Question:
01 and 02 layouts height should be 1/3 of the devise's height. by default layout should show black area, ones scroll down it should show 01 and the 2/3 of the black layout.
1. if the main view shows 01 and the 2/3 of the black layout and user scroll up then it should navigate to main layout(black layout)
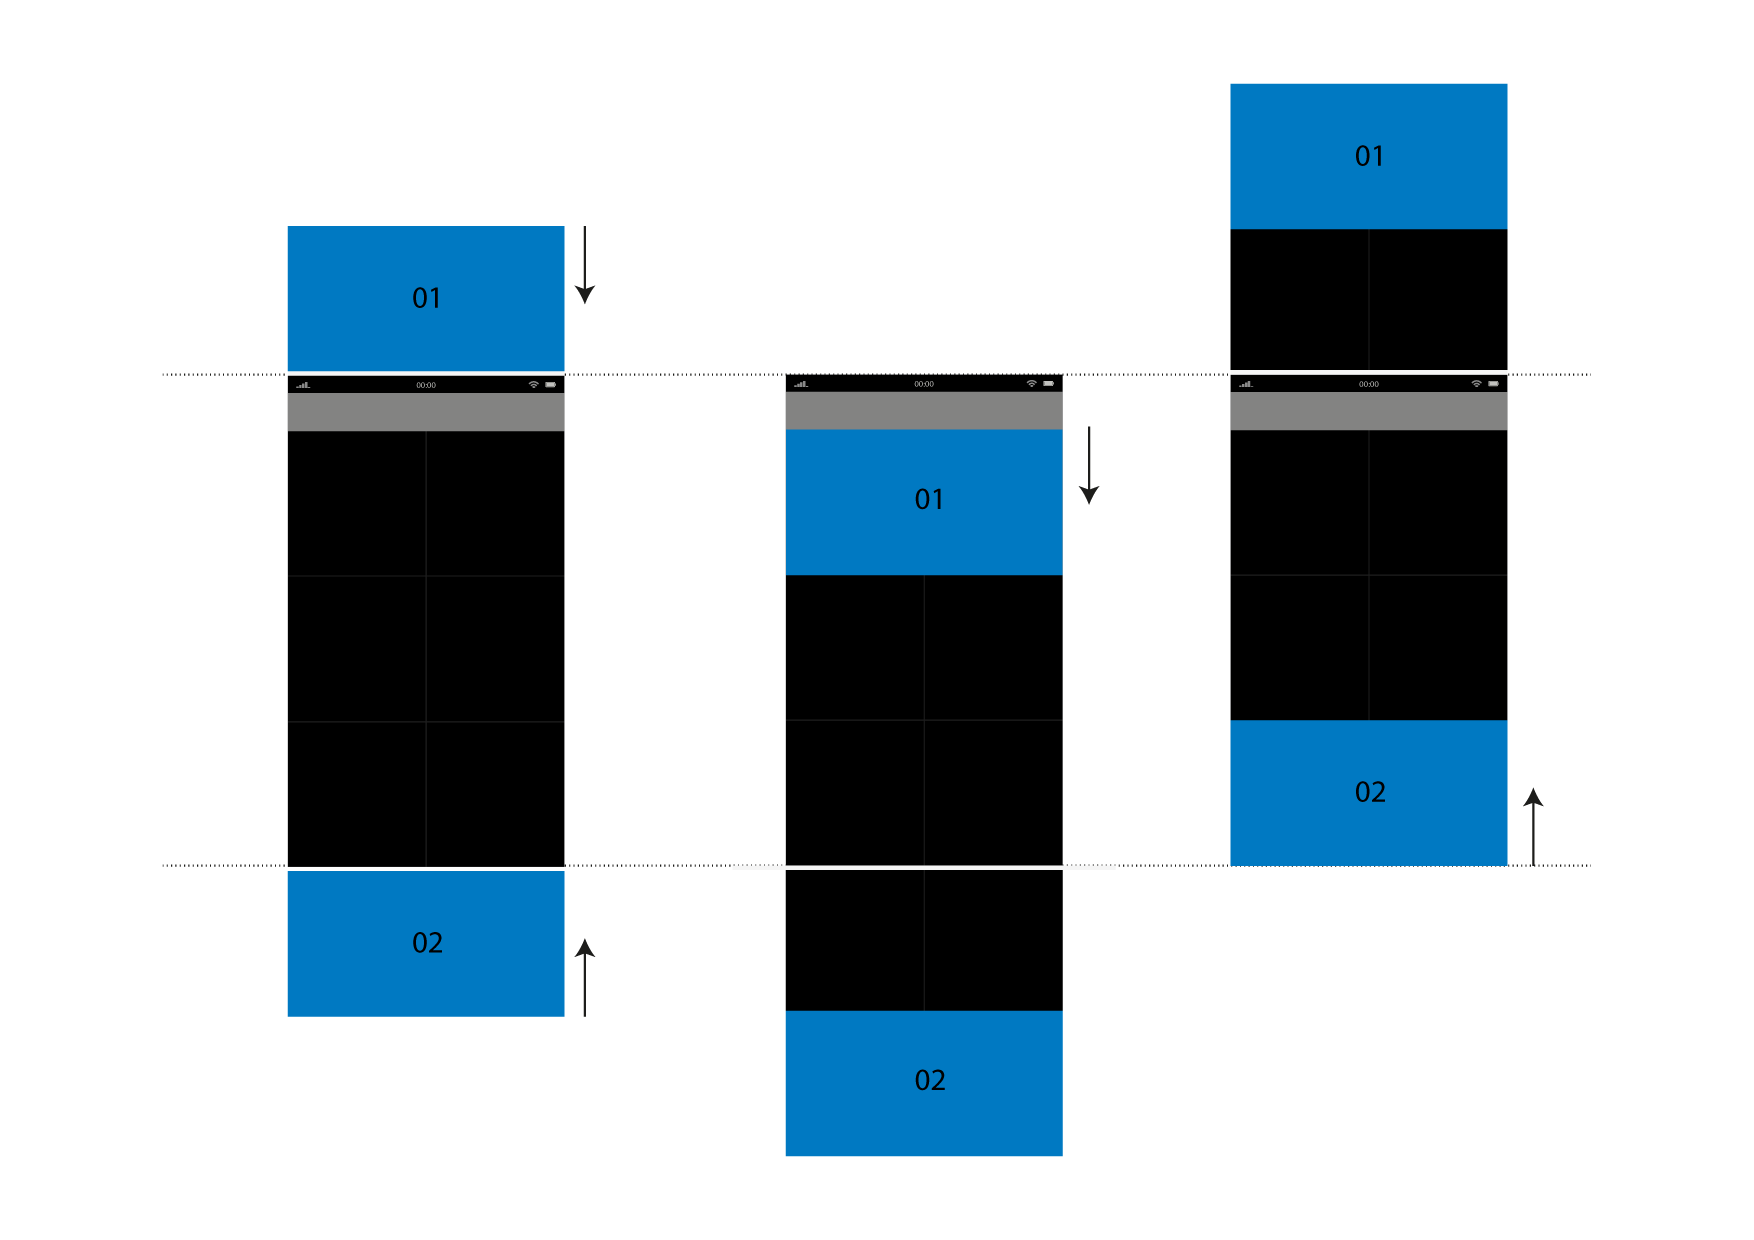
Answer: Finally I found the solution
'''
import android.os.Bundle;
import android.app.Activity;
import android.util.DisplayMetrics;
import android.util.Log;
import android.view.GestureDetector;
import android.view.GestureDetector.SimpleOnGestureListener;
import android.view.MotionEvent;
import android.widget.LinearLayout;
import android.widget.ScrollView;
import android.widget.Toast;
public class ScrollLayoutActivity extends Activity {
private static String TAG = ScrollLayoutActivity.class.getSimpleName();
private LinearLayout mTopLayout;
private LinearLayout mMiddleLayout;
private LinearLayout mBottomLayout;
private ScrollView mScrollView;
private boolean possitionTop;
private boolean possitionMiddle = true;
int mLayoutHeight;
float mDeviceHeight;
@Override
protected void onCreate(Bundle savedInstanceState) {
super.onCreate(savedInstanceState);
setContentView(R.layout.activity_scroll_layouts);
DisplayMetrics displayMetrics = new DisplayMetrics();
getWindowManager().getDefaultDisplay().getMetrics(displayMetrics);
// final float height=displayMetrics.heightPixels/displayMetrics.xdpi;
// device height in pixels
mDeviceHeight = displayMetrics.heightPixels;
mLayoutHeight = (int) mDeviceHeight / 3;
mScrollView = (ScrollView) findViewById(R.id.scrv);
mTopLayout = (LinearLayout) findViewById(R.id.top);
mMiddleLayout = (LinearLayout) findViewById(R.id.middle);
mBottomLayout = (LinearLayout) findViewById(R.id.bottom);
mTopLayout.setLayoutParams(new LinearLayout.LayoutParams(mTopLayout
.getLayoutParams().width, mLayoutHeight));
mBottomLayout.setLayoutParams(new LinearLayout.LayoutParams(
mBottomLayout.getLayoutParams().width, mLayoutHeight));
mMiddleLayout.setLayoutParams(new LinearLayout.LayoutParams(
mMiddleLayout.getLayoutParams().width, (int) mDeviceHeight));
mScrollView.setHorizontalFadingEdgeEnabled(false);
mScrollView.setVerticalFadingEdgeEnabled(false);
mScrollView.post(new Runnable() {
public void run() {
mScrollView.scrollTo(0, mLayoutHeight);
}
});
// findViewById(R.id.button).setOnClickListener(new
// View.OnClickListener() {
//
// @Override
// public void onClick(View v) {
// Toast.makeText(ScrollLayoutActivity.this, "height : " +
// mDeviceHeight, Toast.LENGTH_SHORT).show();
// }
// });
Toast.makeText(this, "Device Height : " + mDeviceHeight,
Toast.LENGTH_SHORT).show();
}
public boolean dispatchTouchEvent(MotionEvent ev) {
return mGestureDetector.onTouchEvent(ev);
}
SimpleOnGestureListener simpleOnGestureListener = new SimpleOnGestureListener() {
@Override
public boolean onFling(MotionEvent e1, MotionEvent e2, float velocityX,
float velocityY) {
String swipe = "";
float sensitvity = 100;
if ((e1.getX() - e2.getX()) > sensitvity) {
swipe += "Swipe Left
";
} else if ((e2.getX() - e1.getX()) > sensitvity) {
swipe += "Swipe Right
";
} else {
swipe += "
";
}
if ((e1.getY() - e2.getY()) > sensitvity) {
swipe += "Swipe Up
";
if (!possitionMiddle && possitionTop) {
mScrollView.scrollBy(0, mLayoutHeight);
possitionTop = false;
possitionMiddle = true;
} else if (possitionMiddle && !possitionTop) {
mScrollView.fullScroll(ScrollView.FOCUS_DOWN);
possitionTop = false;
possitionMiddle = false;
}
} else if ((e2.getY() - e1.getY()) > sensitvity) {
swipe += "Swipe Down
";
if (possitionMiddle && !possitionTop) {
mScrollView.fullScroll(ScrollView.FOCUS_UP);
possitionTop = true;
possitionMiddle = false;
}
if (!possitionMiddle && !possitionTop) {
mScrollView
.scrollTo(mScrollView.getBottom(), mLayoutHeight);
possitionTop = false;
possitionMiddle = true;
}
} else {
swipe += "
";
}
Log.d(TAG, swipe);
return super.onFling(e1, e2, velocityX, velocityY);
}
};
GestureDetector mGestureDetector = new GestureDetector(
simpleOnGestureListener);
}
'''
Here is the layout
'''
<?xml version="1.0" encoding="utf-8"?>
<ScrollView xmlns:android="http://schemas.android.com/apk/res/android"
android:id="@+id/scrv"
android:layout_width="match_parent"
android:layout_height="fill_parent"
android:fillViewport="true"
android:scrollbars="none" >
<LinearLayout
android:id="@+id/container2"
android:layout_width="match_parent"
android:layout_height="fill_parent"
android:background="#1E1E1E"
android:baselineAligned="false"
android:orientation="vertical" >
<LinearLayout
android:id="@+id/top"
android:layout_width="match_parent"
android:layout_height="100dp"
android:background="@android:color/black"
android:baselineAligned="false"
android:orientation="vertical" >
</LinearLayout>
<LinearLayout
android:id="@+id/middle"
android:layout_width="match_parent"
android:layout_height="100dp"
android:background="@android:color/white"
android:baselineAligned="false"
android:orientation="vertical" >
<Button
android:id="@+id/button"
style="?android:attr/buttonStyleSmall"
android:layout_width="wrap_content"
android:layout_height="wrap_content"
android:text="Button" />
</LinearLayout>
<LinearLayout
android:id="@+id/bottom"
android:layout_width="match_parent"
android:layout_height="200dp"
android:background="@android:color/darker_gray"
android:baselineAligned="false"
android:orientation="vertical" >
</LinearLayout>
</LinearLayout>
'''
find more details from here <URL>